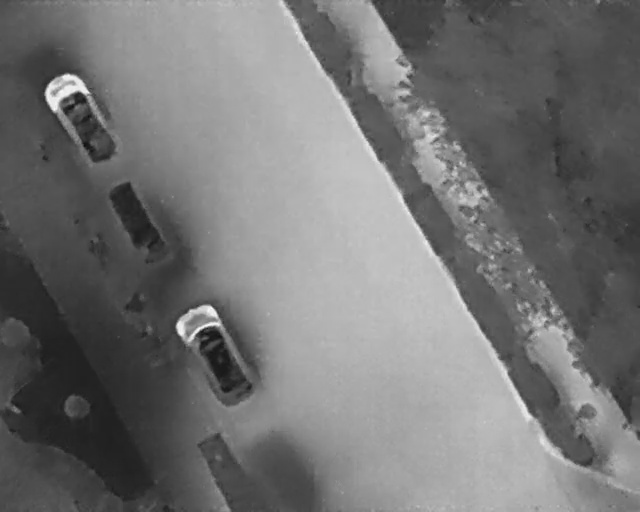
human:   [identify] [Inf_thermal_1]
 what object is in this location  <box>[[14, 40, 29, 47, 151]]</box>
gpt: <ref>1 large car at the left</ref>

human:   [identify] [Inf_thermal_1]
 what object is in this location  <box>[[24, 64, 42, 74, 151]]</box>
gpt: <ref>1 large car at the center</ref>